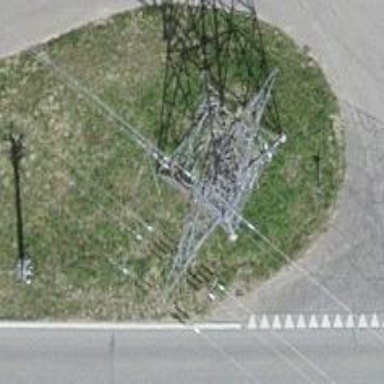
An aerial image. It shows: Towering power structure.